Interaction volume radius: 10 \u00c5
Interaction volume height: 25 \u00c5
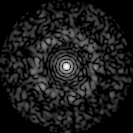
Disorder parameter: 0.8355